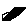
Label: bird